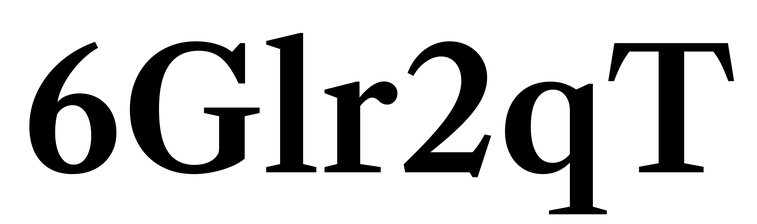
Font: LibreCaslonText_SemiBold